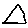
Label: triangle